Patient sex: M
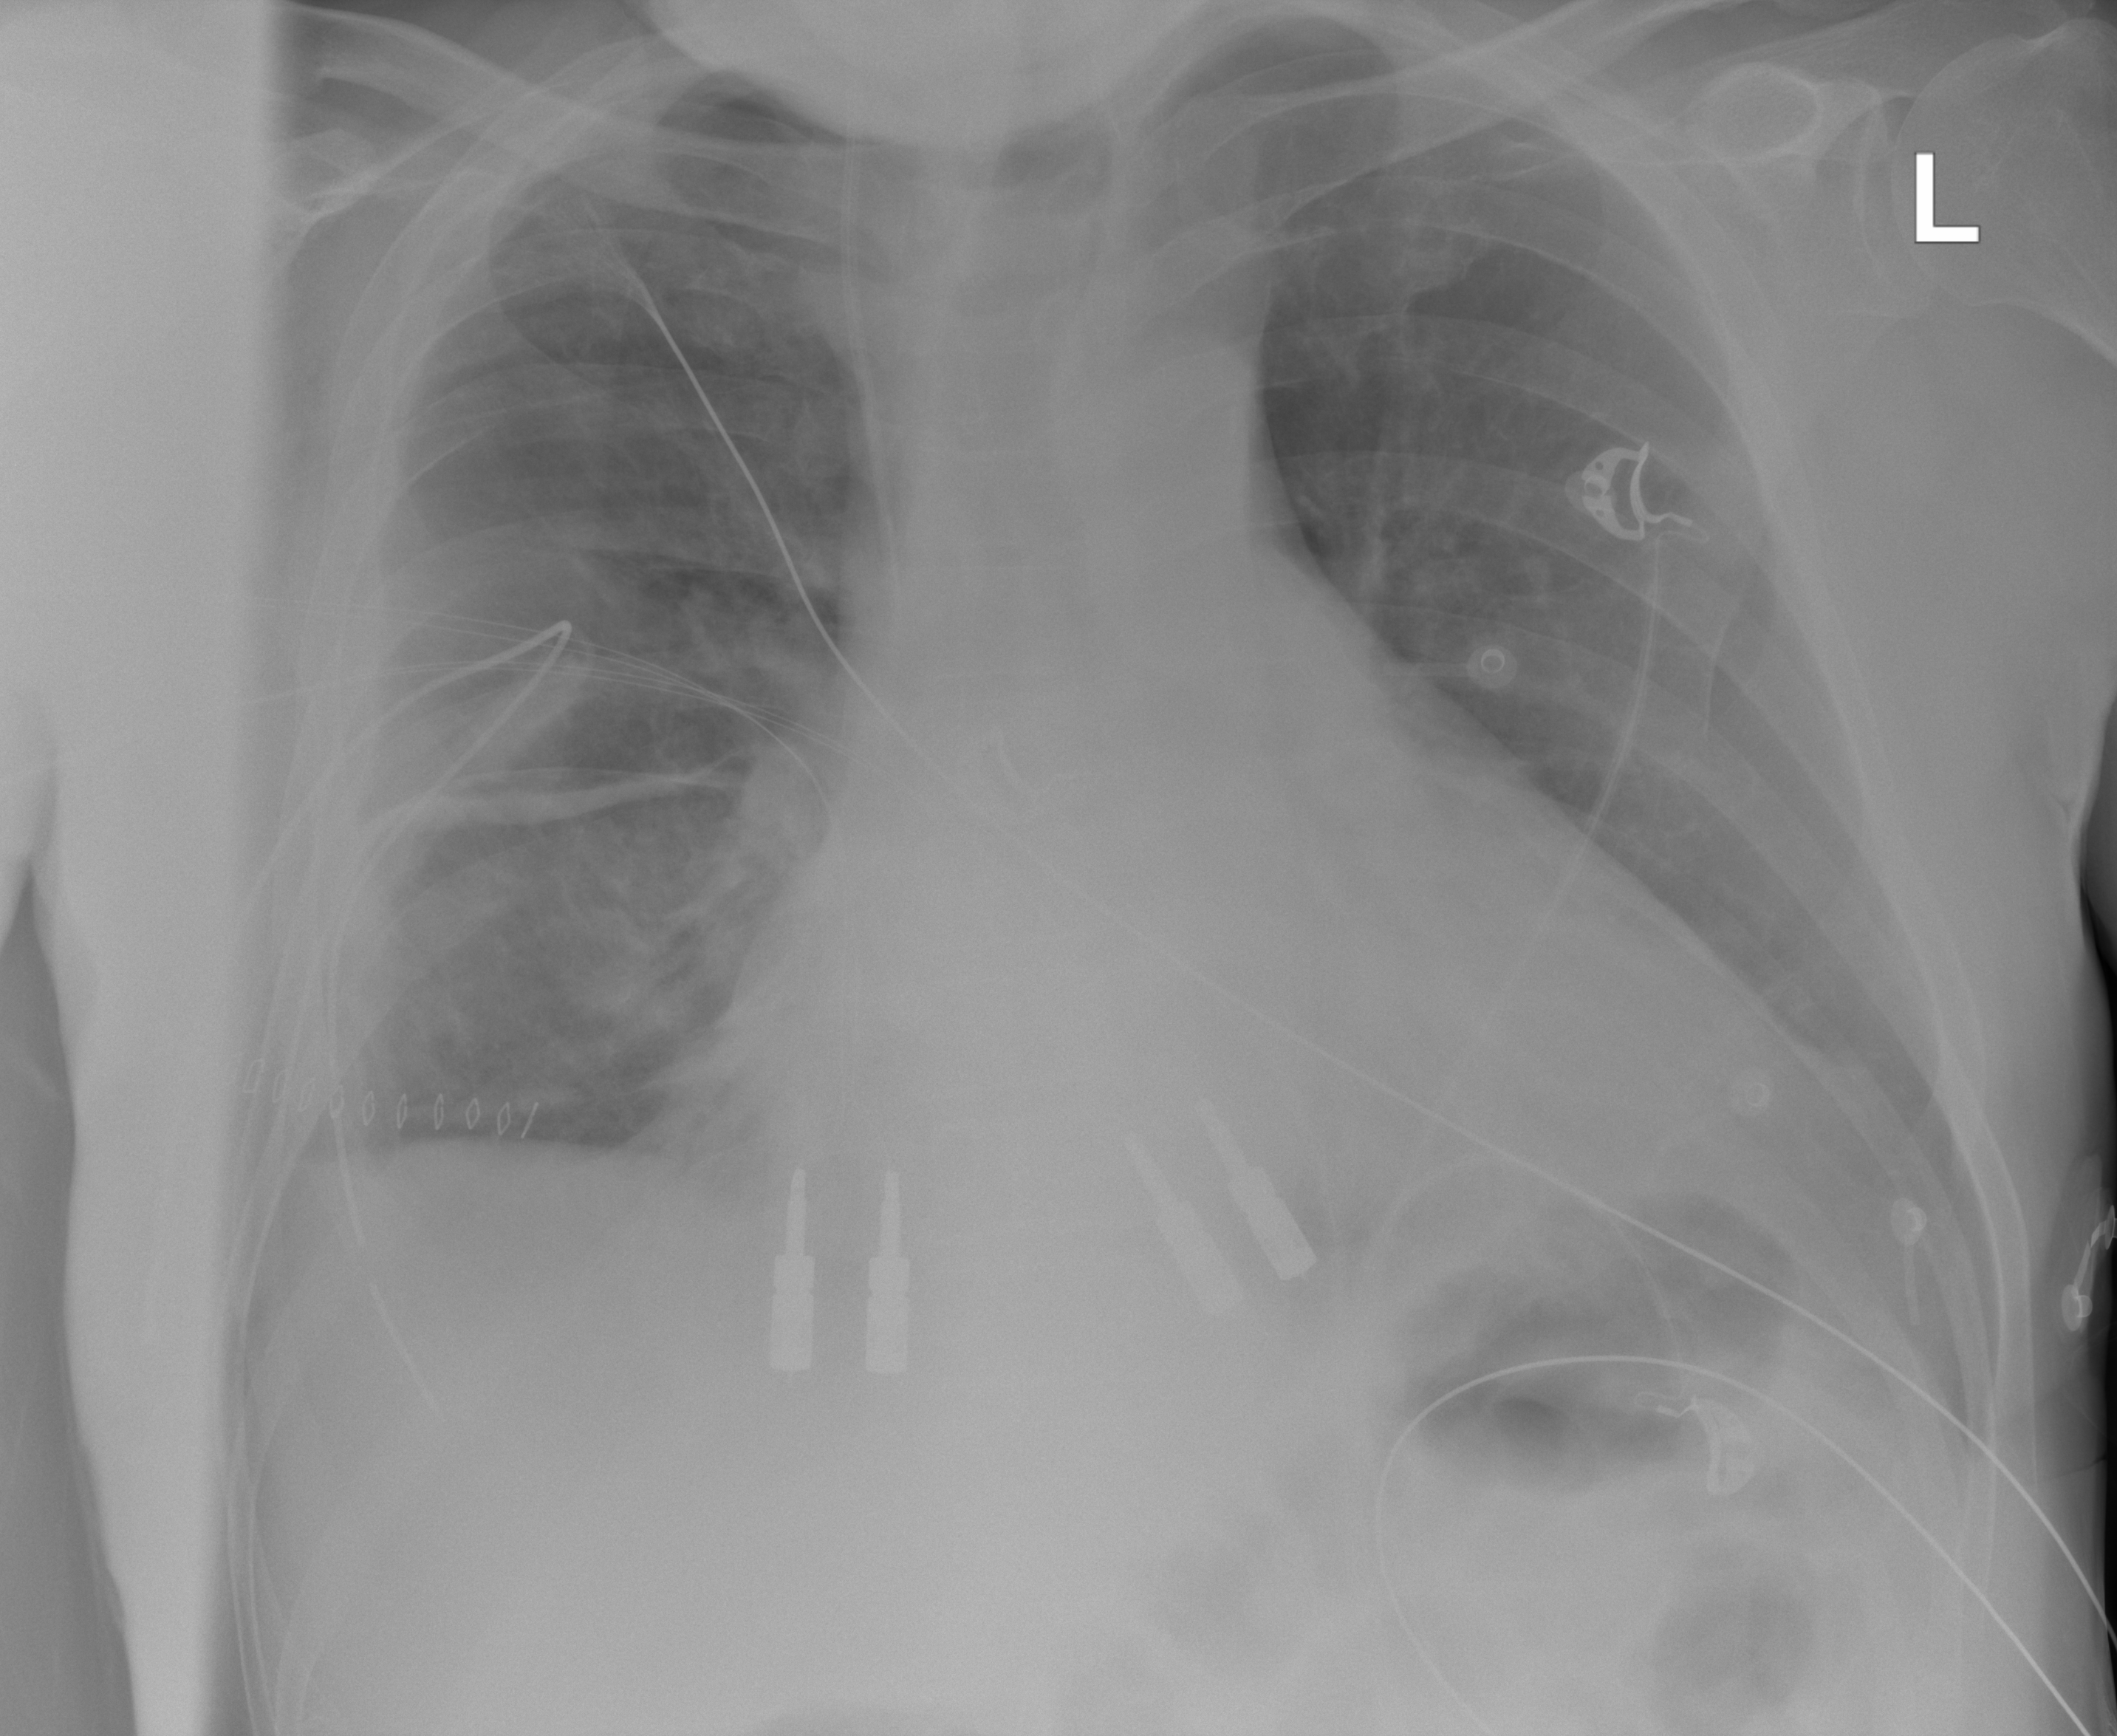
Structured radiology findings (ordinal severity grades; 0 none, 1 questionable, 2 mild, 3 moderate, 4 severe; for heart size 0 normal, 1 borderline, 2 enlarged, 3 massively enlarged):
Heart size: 2
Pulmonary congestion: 2
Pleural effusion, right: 2
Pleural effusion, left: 2
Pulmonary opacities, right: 2
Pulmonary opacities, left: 0
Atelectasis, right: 2
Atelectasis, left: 0